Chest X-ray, PA view. Patient: 50 years old, sex M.
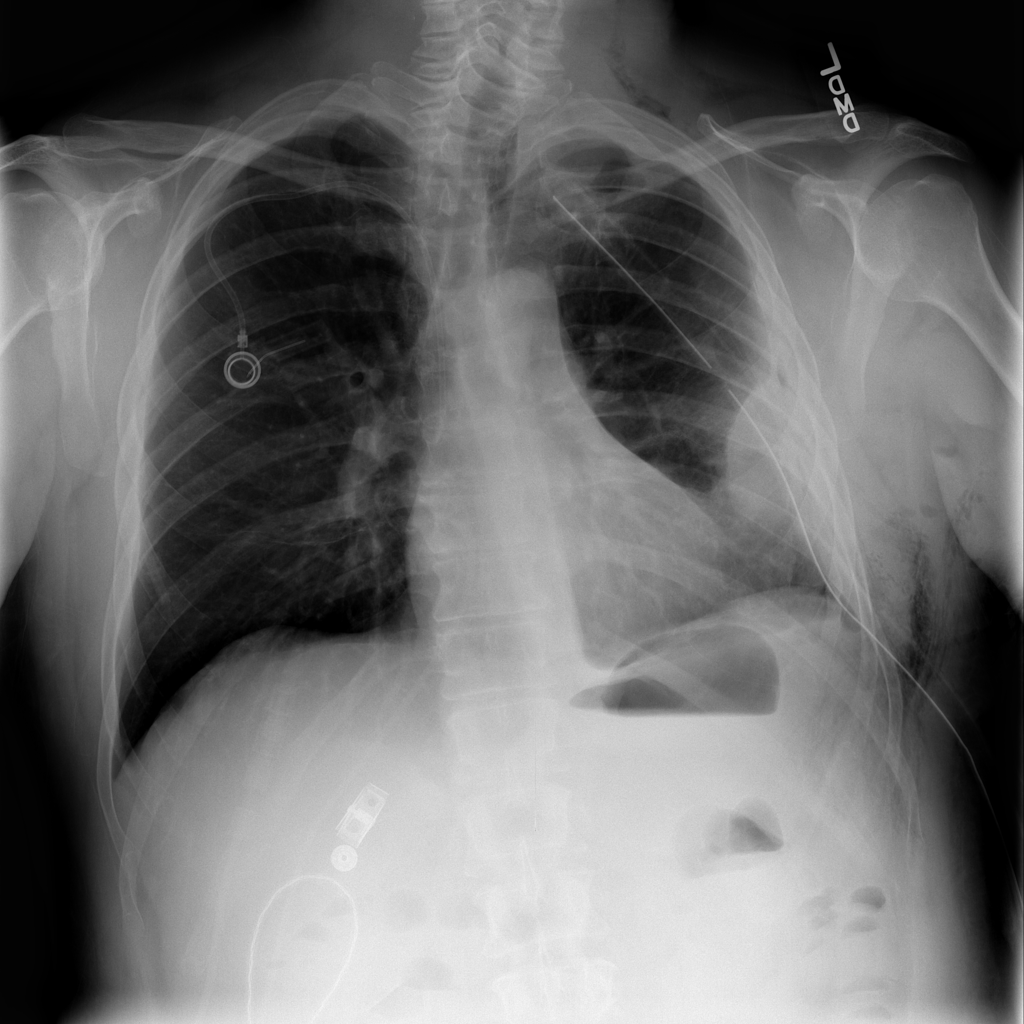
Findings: Emphysema, Nodule, Pleural_Thickening, Pneumothorax